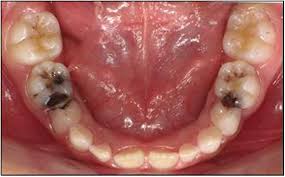
Condition: Caries